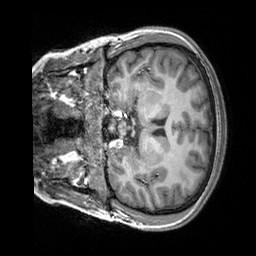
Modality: T1w
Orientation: coronal
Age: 20
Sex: female
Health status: healthy
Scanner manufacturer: siemens
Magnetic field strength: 3 T
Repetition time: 2.3 s
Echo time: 0.00303 s